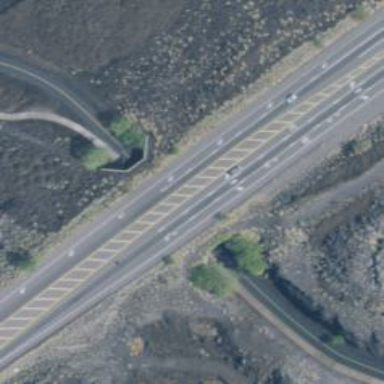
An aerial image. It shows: Asphalt road classified as primary highway.